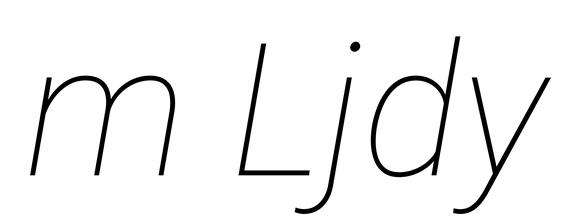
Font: Roboto-Italic_Thin_Italic